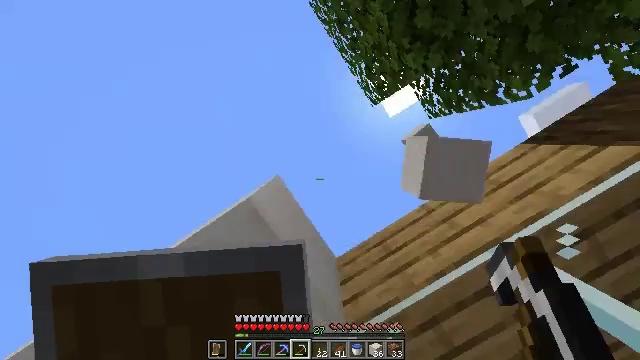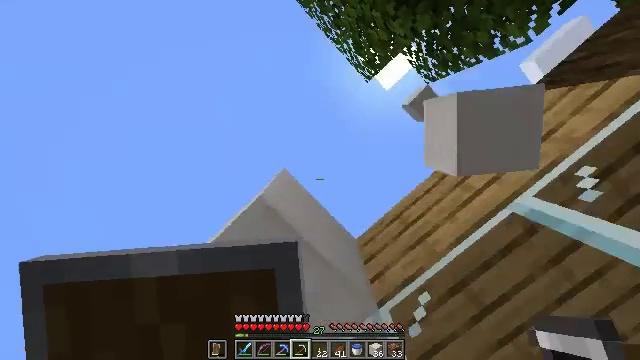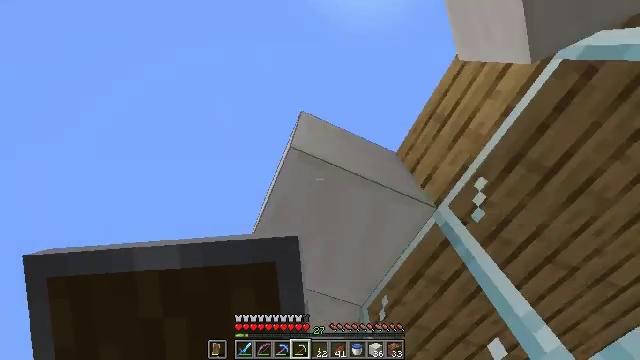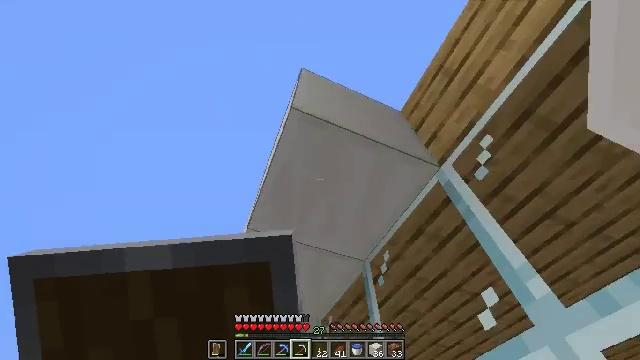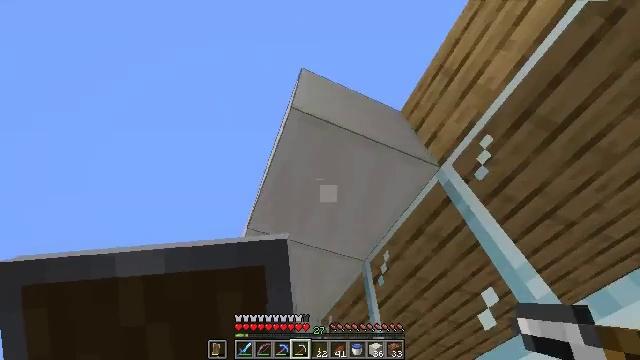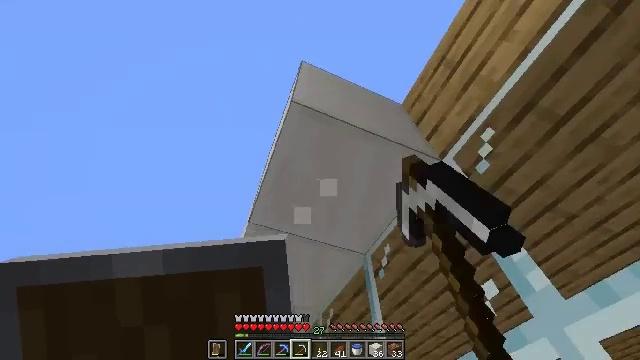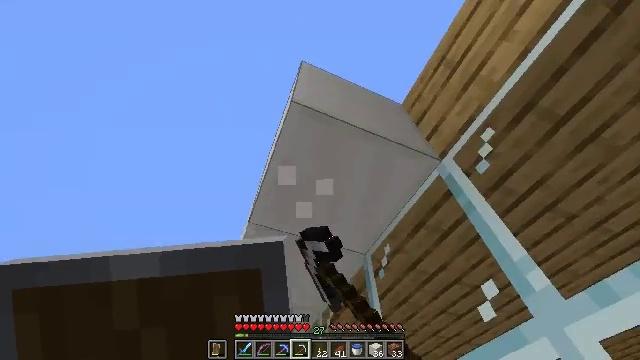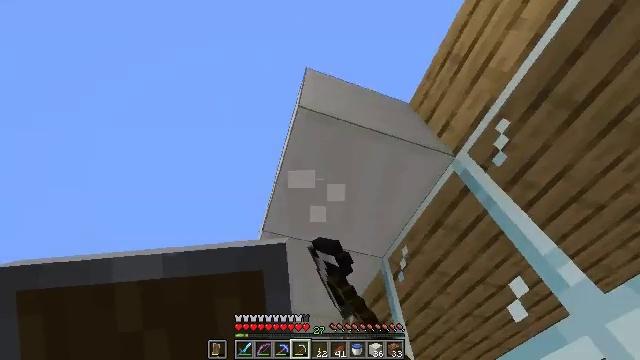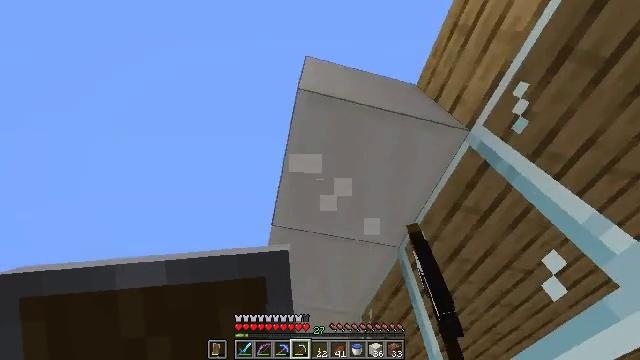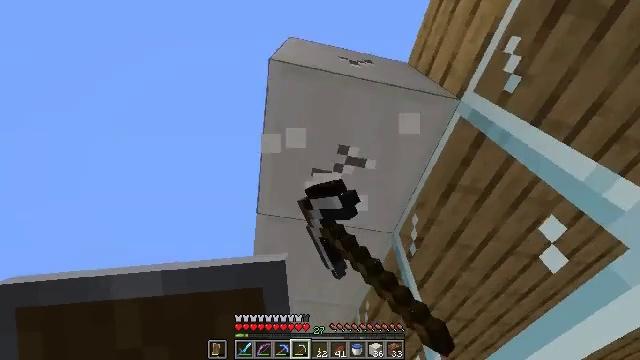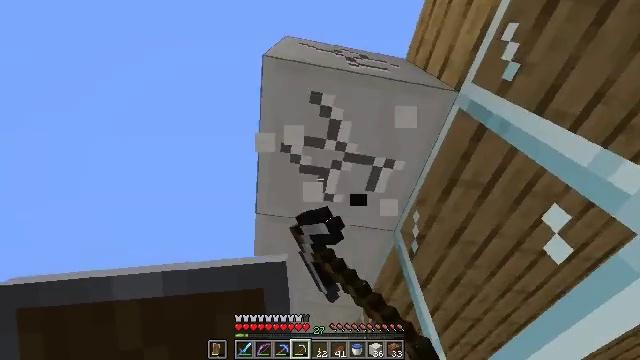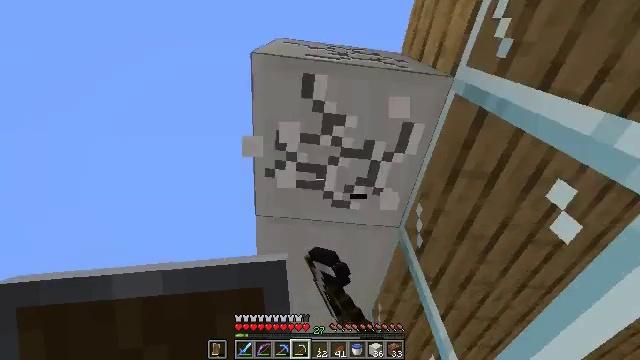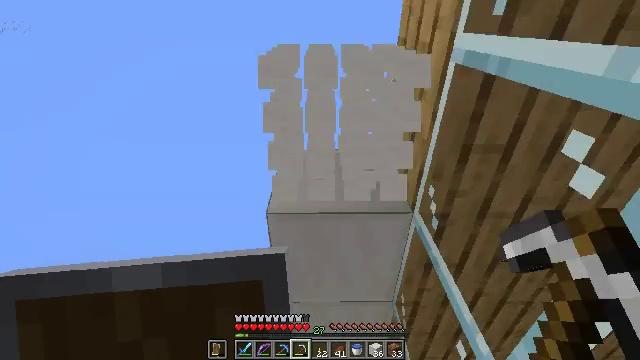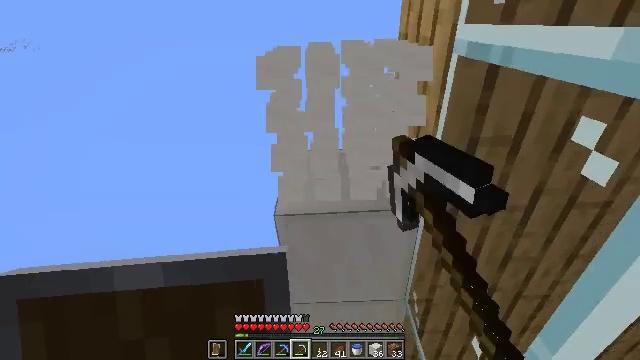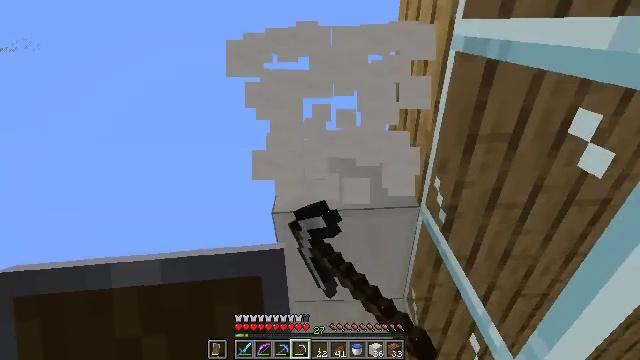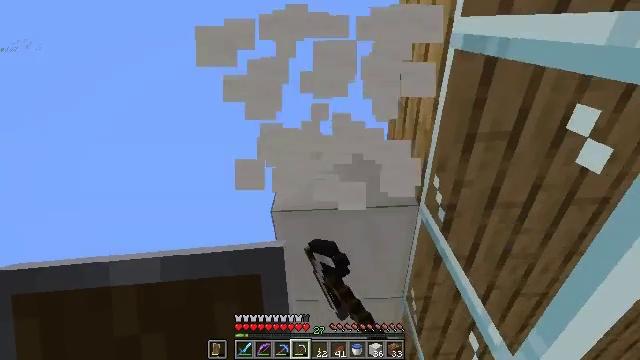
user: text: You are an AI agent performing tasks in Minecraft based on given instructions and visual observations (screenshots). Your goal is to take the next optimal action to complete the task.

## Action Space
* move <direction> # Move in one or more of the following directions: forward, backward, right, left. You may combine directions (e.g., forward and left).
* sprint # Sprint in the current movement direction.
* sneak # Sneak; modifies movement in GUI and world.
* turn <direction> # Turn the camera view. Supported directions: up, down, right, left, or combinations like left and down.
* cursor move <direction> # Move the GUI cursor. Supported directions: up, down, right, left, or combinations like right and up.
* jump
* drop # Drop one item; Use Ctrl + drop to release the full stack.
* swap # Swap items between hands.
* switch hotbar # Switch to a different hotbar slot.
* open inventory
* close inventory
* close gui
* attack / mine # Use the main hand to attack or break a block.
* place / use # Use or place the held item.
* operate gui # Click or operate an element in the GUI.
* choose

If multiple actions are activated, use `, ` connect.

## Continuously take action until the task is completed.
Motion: motion action
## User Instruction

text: Break the quartz block.
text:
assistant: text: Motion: turn left and down
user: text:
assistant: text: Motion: turn left and down
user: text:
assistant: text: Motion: turn left and down
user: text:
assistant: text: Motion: attack / mine
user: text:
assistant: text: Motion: turn down, attack / mine
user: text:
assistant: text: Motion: attack / mine
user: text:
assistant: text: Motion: move forward, turn left and up, attack / mine
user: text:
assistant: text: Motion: move forward and move right, turn left, attack / mine
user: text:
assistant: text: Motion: move forward and move right, turn left, attack / mine
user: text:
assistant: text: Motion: turn left, attack / mine
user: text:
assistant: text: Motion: turn left and up, attack / mine
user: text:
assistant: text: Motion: turn left, attack / mine
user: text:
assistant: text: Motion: turn left, attack / mine
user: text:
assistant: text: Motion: attack / mine
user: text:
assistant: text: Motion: attack / mine
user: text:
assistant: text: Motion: move forward, turn right and down, attack / mine
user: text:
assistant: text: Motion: move forward, turn down, attack / mine
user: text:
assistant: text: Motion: attack / mine
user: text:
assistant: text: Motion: attack / mine
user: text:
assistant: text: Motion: attack / mine
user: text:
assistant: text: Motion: attack / mine
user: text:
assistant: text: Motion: attack / mine
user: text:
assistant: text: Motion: attack / mine
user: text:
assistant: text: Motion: move forward, attack / mine
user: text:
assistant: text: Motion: move forward, turn right and down, attack / mine
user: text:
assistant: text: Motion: attack / mine
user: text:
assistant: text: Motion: attack / mine
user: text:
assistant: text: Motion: attack / mine
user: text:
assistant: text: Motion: attack / mine
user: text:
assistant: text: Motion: attack / mine